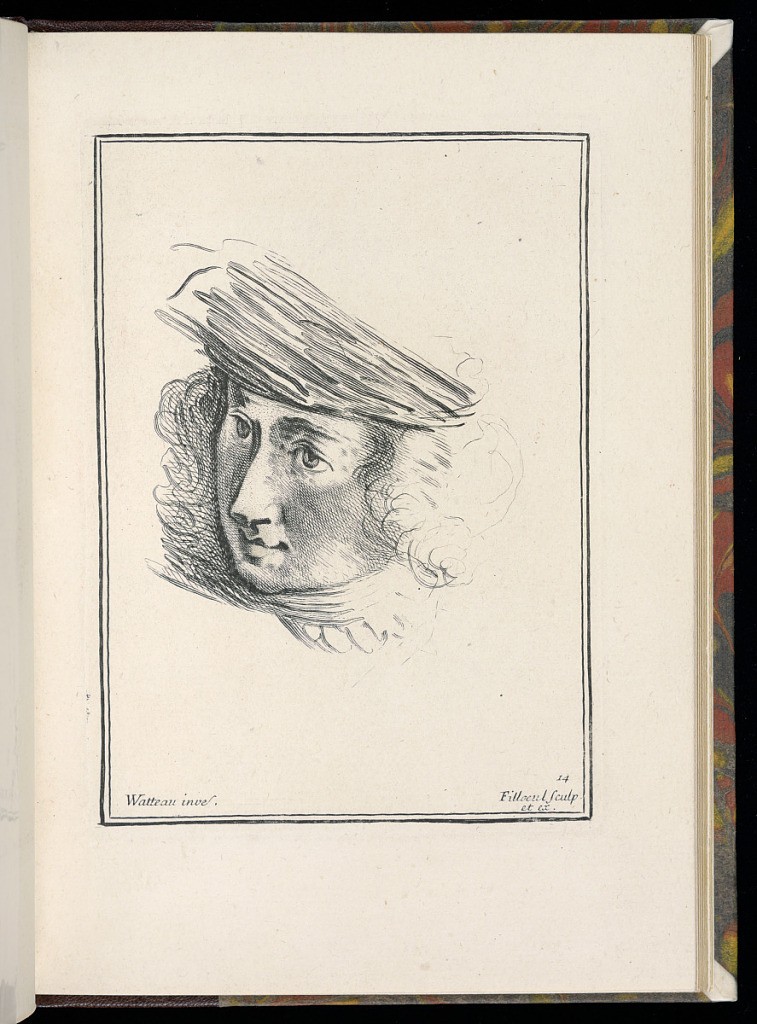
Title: Study of a Man's Head
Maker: Antoine Watteau, French, 1684–1721
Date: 1734
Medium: Etching on laid paper
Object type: Print
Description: Study of a man's face with some curly hair visible and part of a cap and his collar. The man looks to the left. The plate is signed and dated.